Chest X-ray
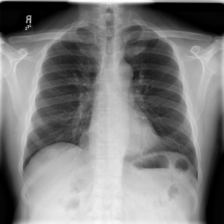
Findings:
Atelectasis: negative
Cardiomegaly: negative
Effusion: negative
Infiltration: positive
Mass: negative
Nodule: negative
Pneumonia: negative
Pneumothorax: negative
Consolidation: negative
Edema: negative
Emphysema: negative
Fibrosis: negative
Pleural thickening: negative
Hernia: negative